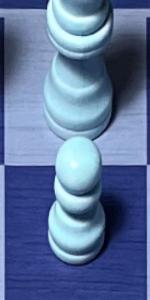
Label: Pawn_White